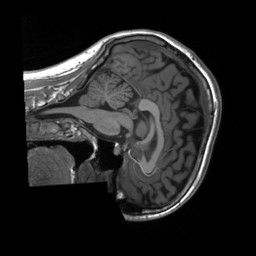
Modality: T1w
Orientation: sagittal
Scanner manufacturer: siemens
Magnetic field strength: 3 T
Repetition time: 2.3 s
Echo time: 0.00207 s